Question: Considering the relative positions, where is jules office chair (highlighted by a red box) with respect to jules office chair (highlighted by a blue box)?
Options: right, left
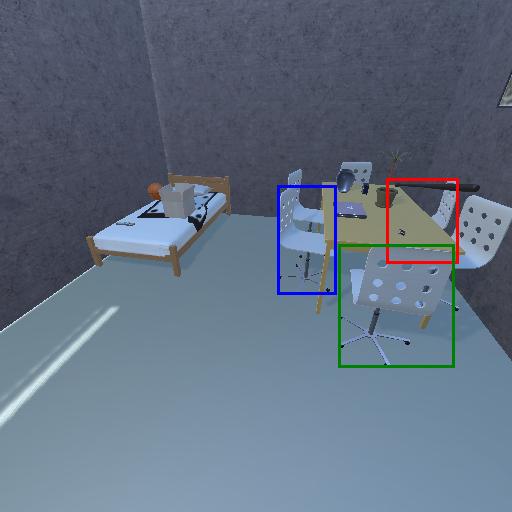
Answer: right